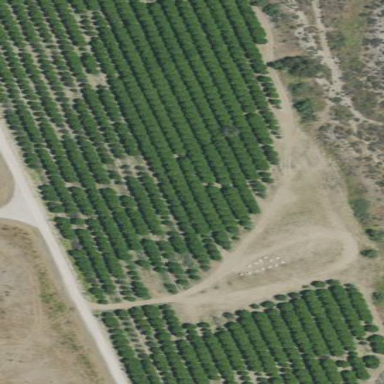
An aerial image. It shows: Orchard.